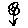
Label: flower